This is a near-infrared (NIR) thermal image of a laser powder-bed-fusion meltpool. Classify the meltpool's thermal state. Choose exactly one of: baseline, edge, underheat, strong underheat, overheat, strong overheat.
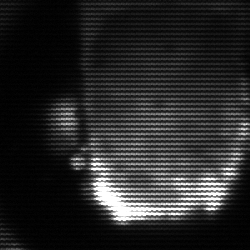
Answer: baseline